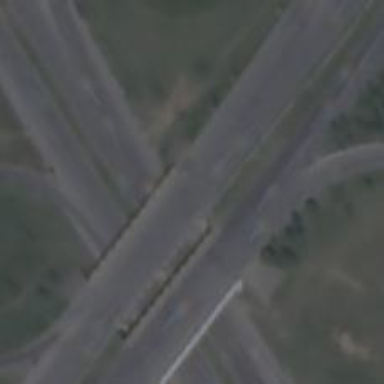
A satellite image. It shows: Trunk highway bridge.